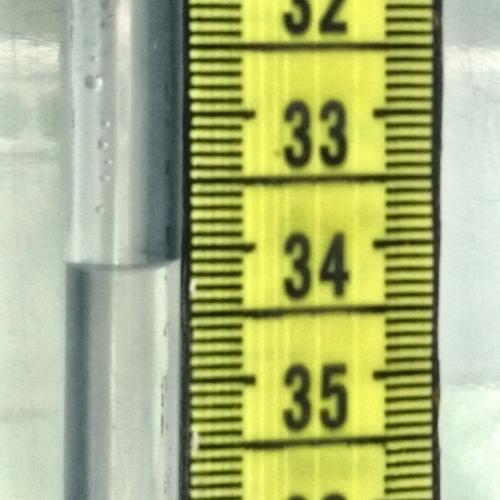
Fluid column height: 34.1 cm